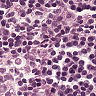
Metastatic tissue present: no